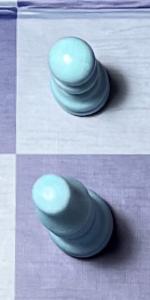
Label: Bishop_White